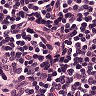
Metastatic tissue present: no